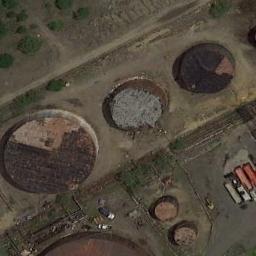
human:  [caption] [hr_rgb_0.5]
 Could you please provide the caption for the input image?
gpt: Several buildings are beside the storage tanks .

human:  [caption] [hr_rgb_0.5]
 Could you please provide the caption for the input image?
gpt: There are several neatly arranged large oil storage tanks in the factory, And there are large lawns in the factory .

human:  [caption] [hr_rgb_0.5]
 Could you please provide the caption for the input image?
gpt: There are some storage tanks on the grass next to the trees .

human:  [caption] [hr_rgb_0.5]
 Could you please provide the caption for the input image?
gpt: There are two rows of storage tanks, One of which is larger than the others .

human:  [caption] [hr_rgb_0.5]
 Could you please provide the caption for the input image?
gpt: There are some storage tanks of different sizes .